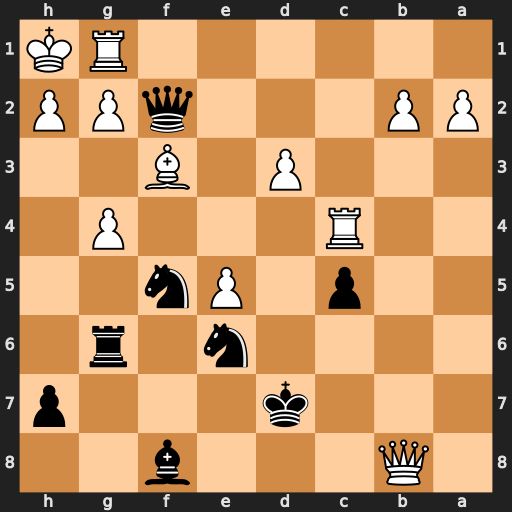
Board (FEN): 1Q3b2/3k3p/4n1r1/2p1Pn2/2R3P1/3P1B2/PP3qPP/6RK
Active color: b
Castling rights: -
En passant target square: -
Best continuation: Ng3+ hxg3 Rh6#